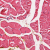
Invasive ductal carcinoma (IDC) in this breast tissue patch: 0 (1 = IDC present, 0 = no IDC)